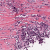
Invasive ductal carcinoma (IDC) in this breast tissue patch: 0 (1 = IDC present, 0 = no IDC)